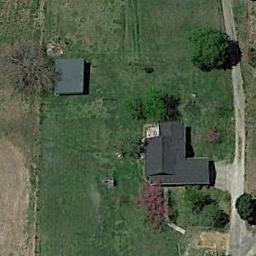
Label: residential